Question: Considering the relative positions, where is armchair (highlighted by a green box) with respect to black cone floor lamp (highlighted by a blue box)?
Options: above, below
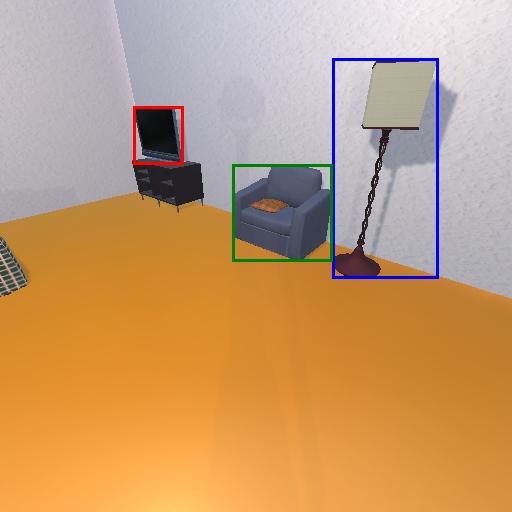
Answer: above